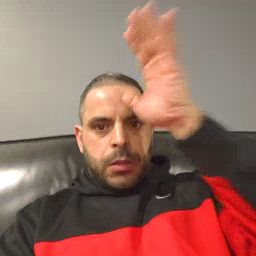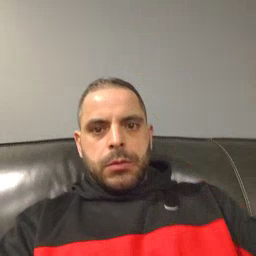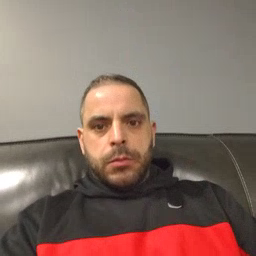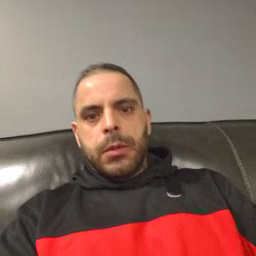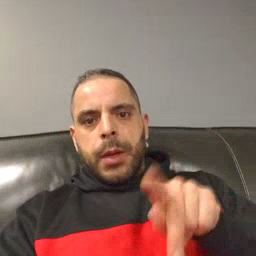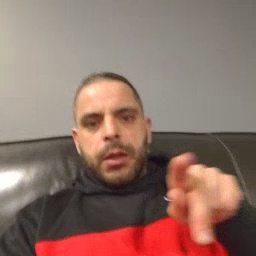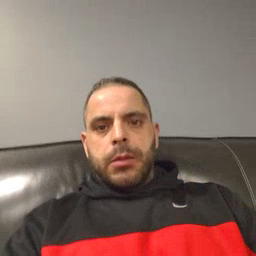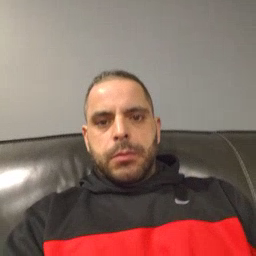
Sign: puppy